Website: apple
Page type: billing-address
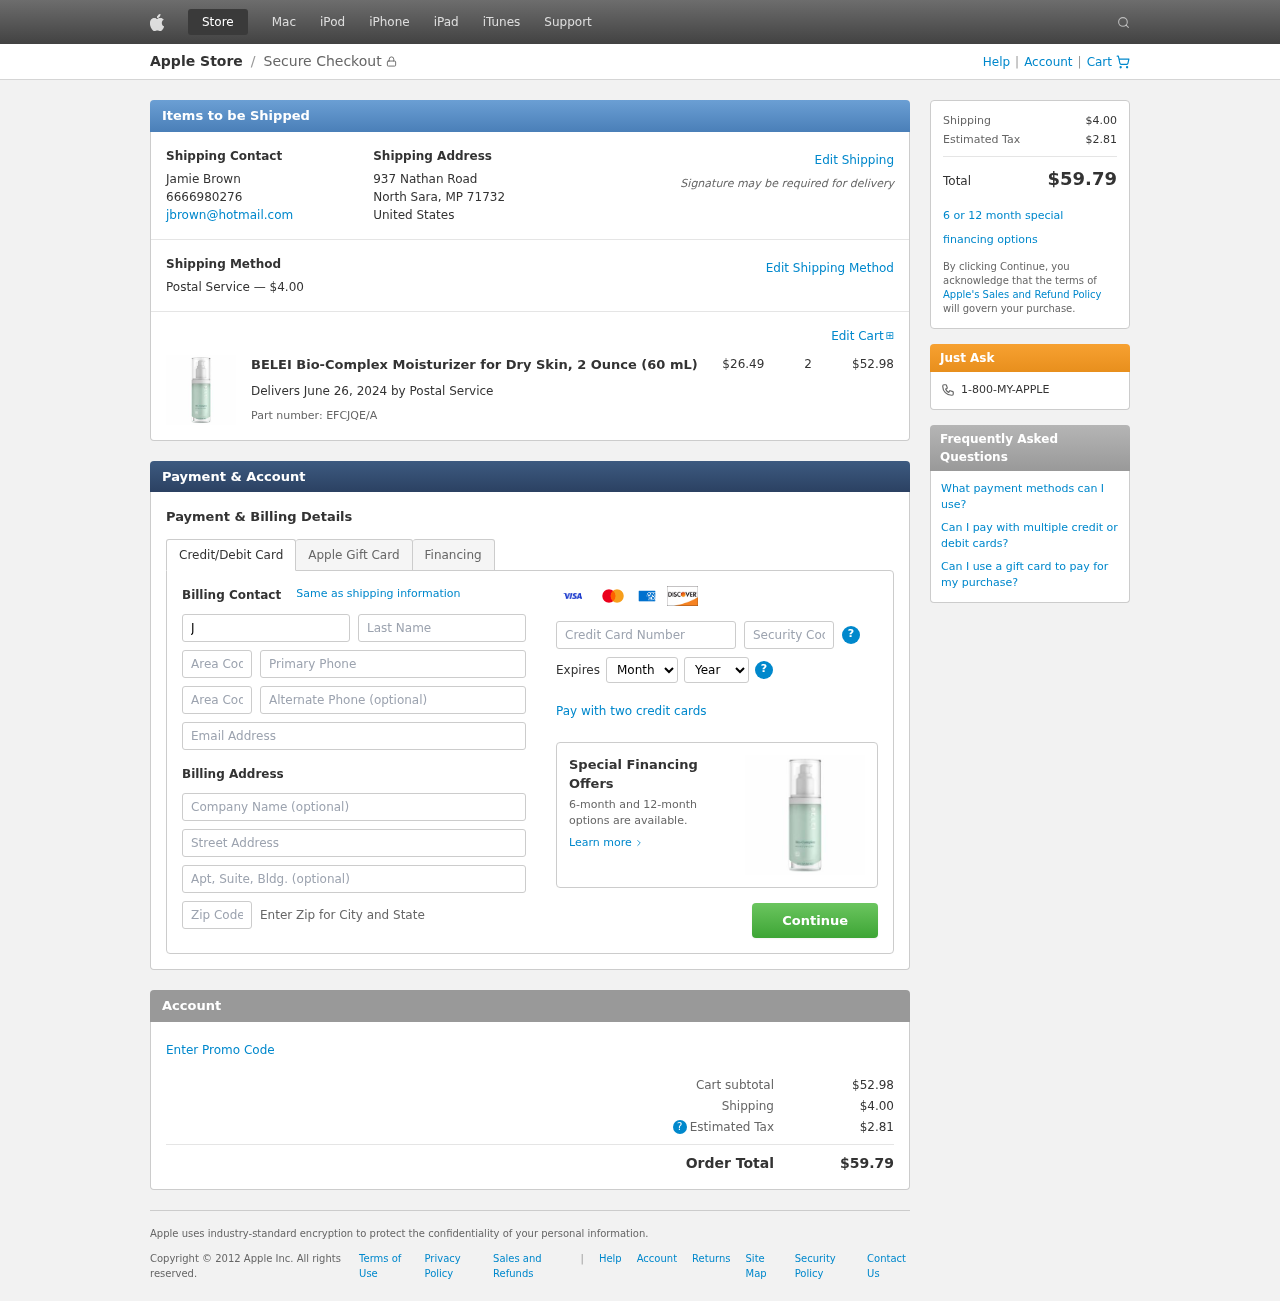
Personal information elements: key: PII_CARD_CVV
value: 079
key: PII_CARD_EXPIRY_MONTH
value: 06
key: PII_CARD_EXPIRY_YEAR
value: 26
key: PII_CARD_NUMBER
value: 4592 5016 9156 9787
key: PII_CITY_STATE_ZIP
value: North Sara, MP 71732
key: PII_COUNTRY
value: United States
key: PII_EMAIL
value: jbrown@hotmail.com
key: PII_FIRSTNAME
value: Jamie
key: PII_FULLNAME
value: Jamie Brown
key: PII_LASTNAME
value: Brown
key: PII_PHONE
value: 6666980276
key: PII_PHONE_AREA
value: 666
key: PII_POSTCODE2
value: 03496
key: PII_STREET
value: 937 Nathan Road
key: PII_STREET2
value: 588 Brown Stravenue Suite 266
Product elements: key: PRODUCT1_NAME
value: BELEI Bio-Complex Moisturizer for Dry Skin, 2 Ounce (60 mL)
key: PRODUCT1_PRICE
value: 26.49
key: PRODUCT1_QUANTITY
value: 2
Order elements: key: ORDER_SHIPPING_COST
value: $4.00
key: ORDER_SUBTOTAL
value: $52.98
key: ORDER_DELIVERY_DATE
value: June 26, 2024
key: ORDER_PART_NUMBER
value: EFCJQE/A
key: ORDER_TAX
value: $2.81
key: ORDER_TOTAL
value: $59.79